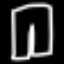
Label: pants